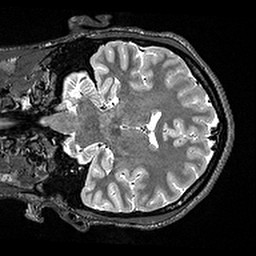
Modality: T2w
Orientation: coronal
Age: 20
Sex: male
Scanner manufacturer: siemens
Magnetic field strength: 3 T
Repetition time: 3.2 s
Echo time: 0.567 s